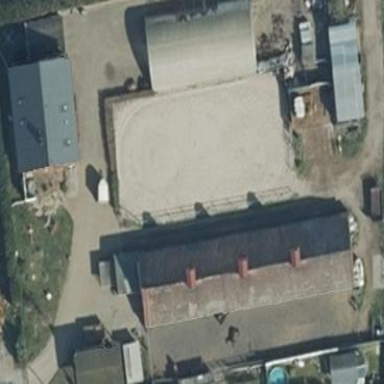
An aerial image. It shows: Farmyard area.